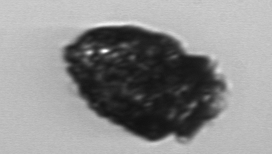
Label: Stenosemella_pacifica